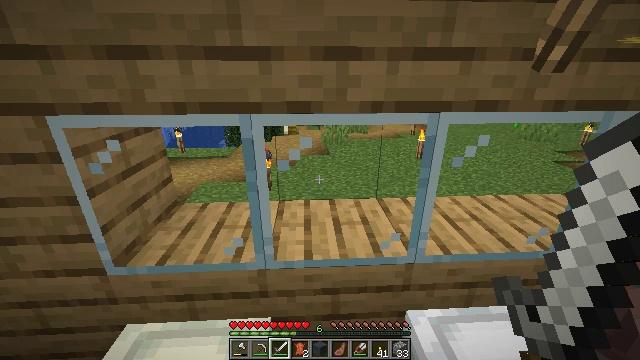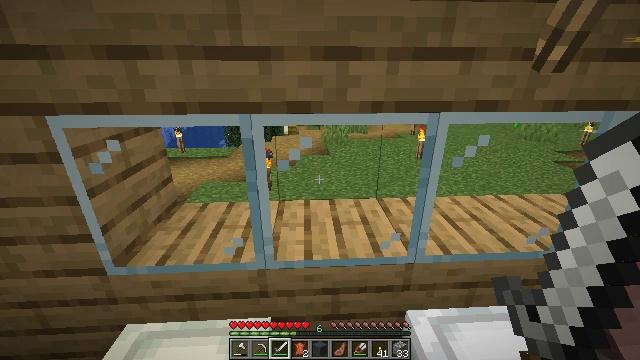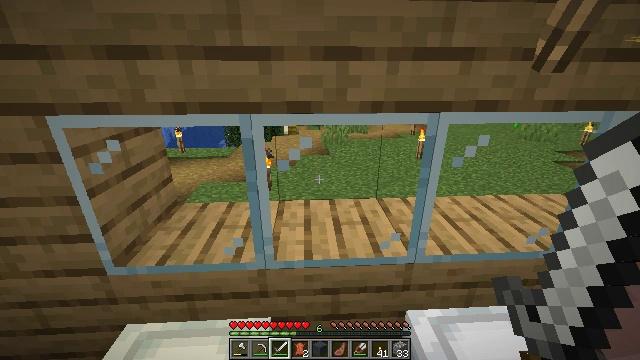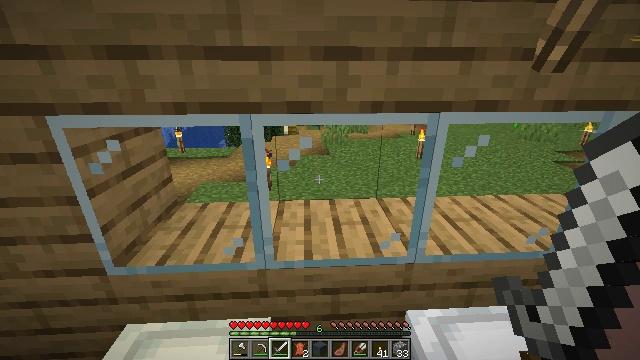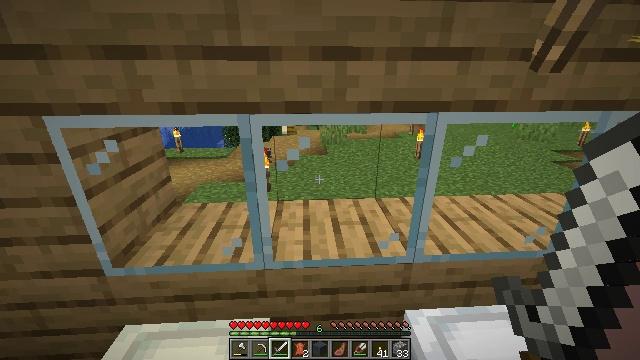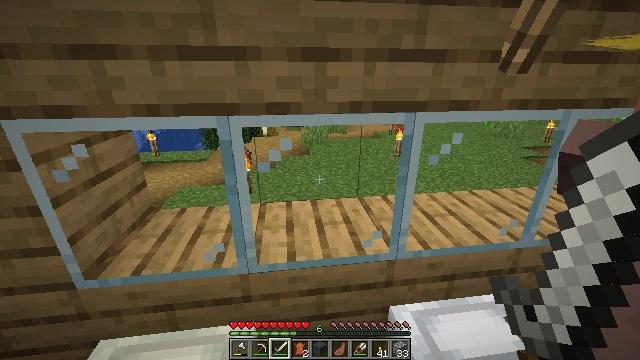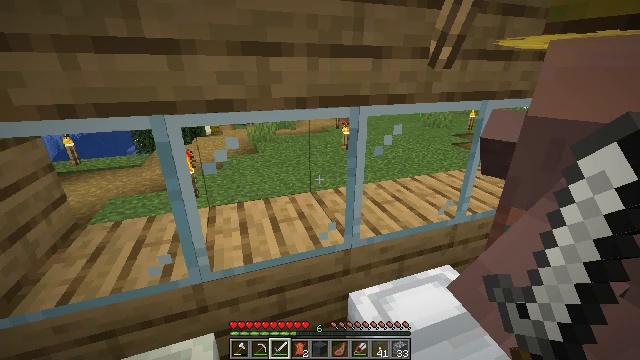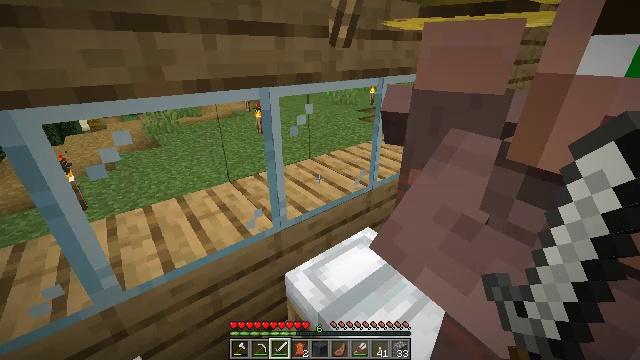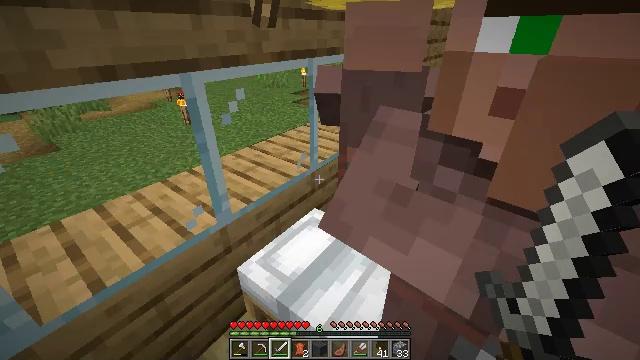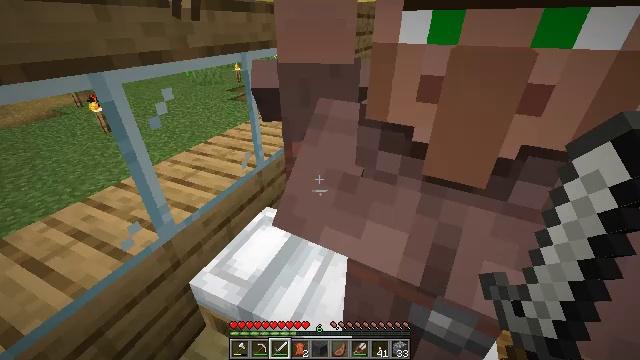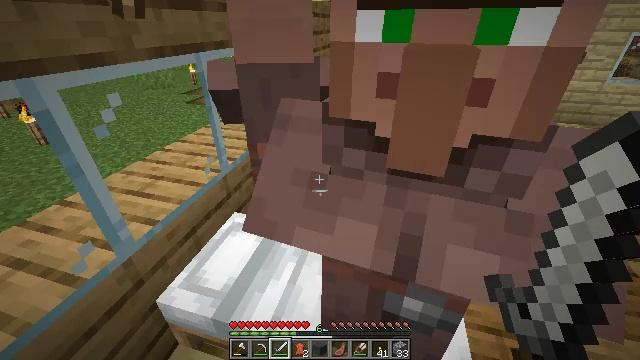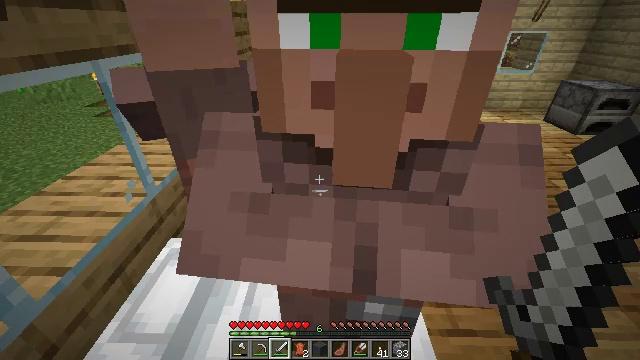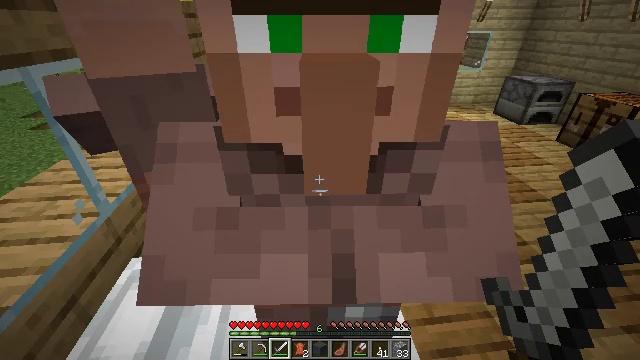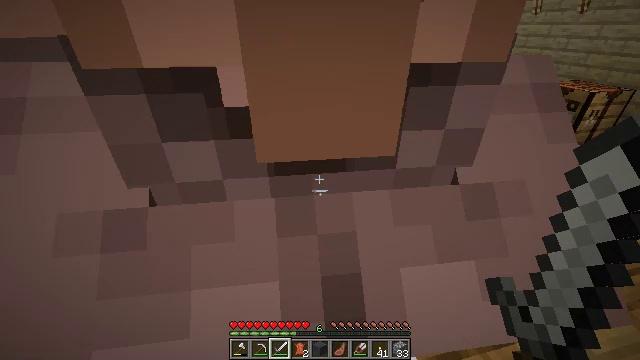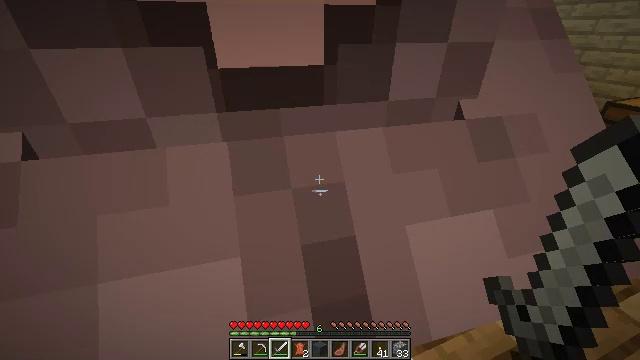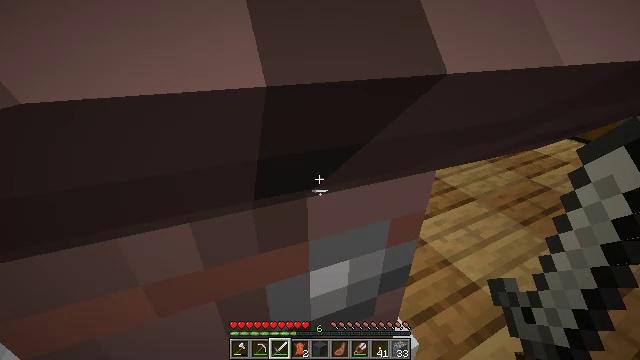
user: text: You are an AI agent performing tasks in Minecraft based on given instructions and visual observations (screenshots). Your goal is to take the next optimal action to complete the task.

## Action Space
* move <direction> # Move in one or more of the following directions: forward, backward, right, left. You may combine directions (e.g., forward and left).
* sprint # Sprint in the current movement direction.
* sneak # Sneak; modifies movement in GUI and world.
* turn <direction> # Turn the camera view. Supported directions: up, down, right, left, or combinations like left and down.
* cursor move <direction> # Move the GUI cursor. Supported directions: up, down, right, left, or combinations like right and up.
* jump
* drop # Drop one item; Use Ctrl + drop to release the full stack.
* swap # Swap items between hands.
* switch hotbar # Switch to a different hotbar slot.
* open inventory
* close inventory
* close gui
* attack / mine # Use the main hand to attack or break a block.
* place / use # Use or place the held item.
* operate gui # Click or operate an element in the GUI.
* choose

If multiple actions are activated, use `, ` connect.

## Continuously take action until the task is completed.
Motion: motion action
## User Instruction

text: Collect beetroots from the field.
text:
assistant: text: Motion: open inventory
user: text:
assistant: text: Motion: no_op
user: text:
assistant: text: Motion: no_op
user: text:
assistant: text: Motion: no_op
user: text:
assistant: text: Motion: turn right
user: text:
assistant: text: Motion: turn right
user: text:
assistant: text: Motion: turn right and down
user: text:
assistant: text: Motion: turn right and down
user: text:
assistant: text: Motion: turn right and down
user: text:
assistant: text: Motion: turn right
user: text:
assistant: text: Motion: move forward, turn right
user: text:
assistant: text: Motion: move forward, turn right
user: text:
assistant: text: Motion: move forward, turn right
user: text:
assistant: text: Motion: move forward, turn right
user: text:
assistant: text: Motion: move forward, turn right
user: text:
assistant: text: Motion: move forward, turn right
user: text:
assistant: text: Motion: move forward, turn right
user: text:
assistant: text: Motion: move forward, turn right
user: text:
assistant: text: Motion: move forward, turn right and up
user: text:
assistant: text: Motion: move forward, turn right and up
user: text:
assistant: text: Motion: move forward, turn right and up
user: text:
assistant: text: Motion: move forward, turn right and up
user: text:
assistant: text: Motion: move forward, turn right
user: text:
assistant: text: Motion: move forward
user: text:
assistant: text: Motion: move forward
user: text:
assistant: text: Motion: move forward
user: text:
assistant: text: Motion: move forward
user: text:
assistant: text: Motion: move forward
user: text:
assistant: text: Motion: move forward, turn left
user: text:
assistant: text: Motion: move forward, turn left